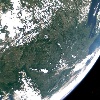
Label: land